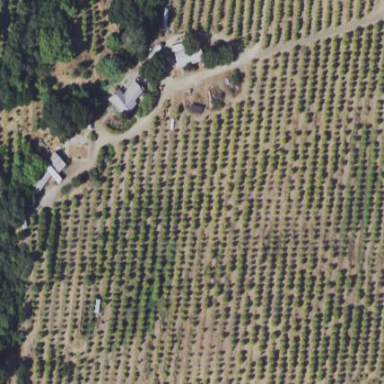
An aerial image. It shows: Orchard.